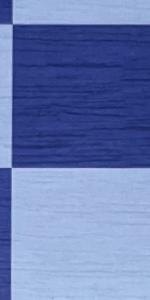
Label: Empty